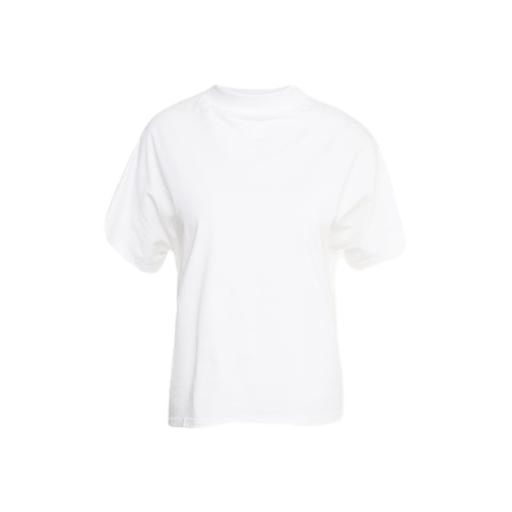
off-white classic t-shirt, mock neck tee, mock neck t-shirt, white background